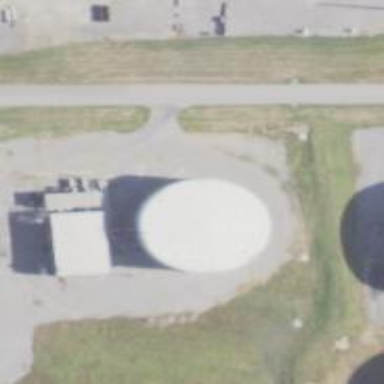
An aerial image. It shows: Storage tank that is man-made.